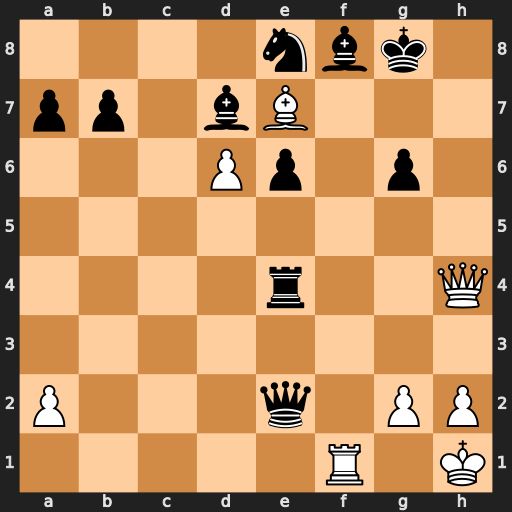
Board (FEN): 4nbk1/pp1bB3/3Pp1p1/8/4r2Q/8/P3q1PP/5R1K
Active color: w
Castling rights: -
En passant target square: -
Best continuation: Rxf8+ Kg7 Qh8#